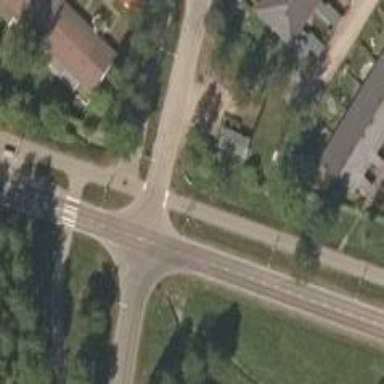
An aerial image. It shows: Asphalt cycleway featuring zebra crossing. The crossing is uncontrolled.